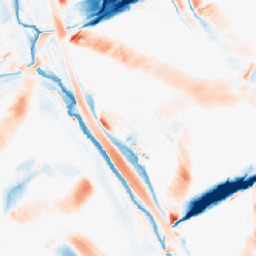
Category: morphological
Decomposition family: morphological_diamond
Decomposition parameters: operation: average
radius: 20
Upsampling method: nearest
Upsampling parameters: scale: 4
Upsampling scale: 4